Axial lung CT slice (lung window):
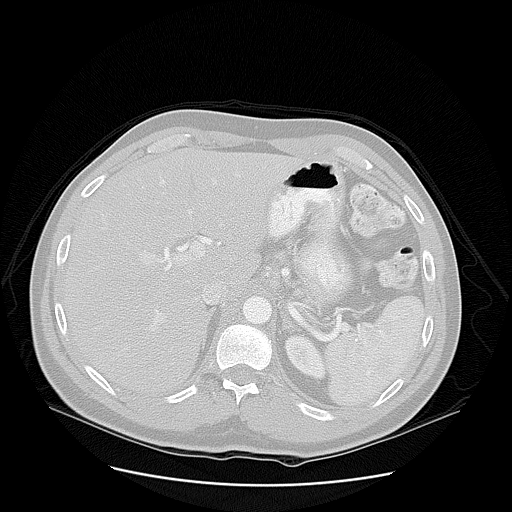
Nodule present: no